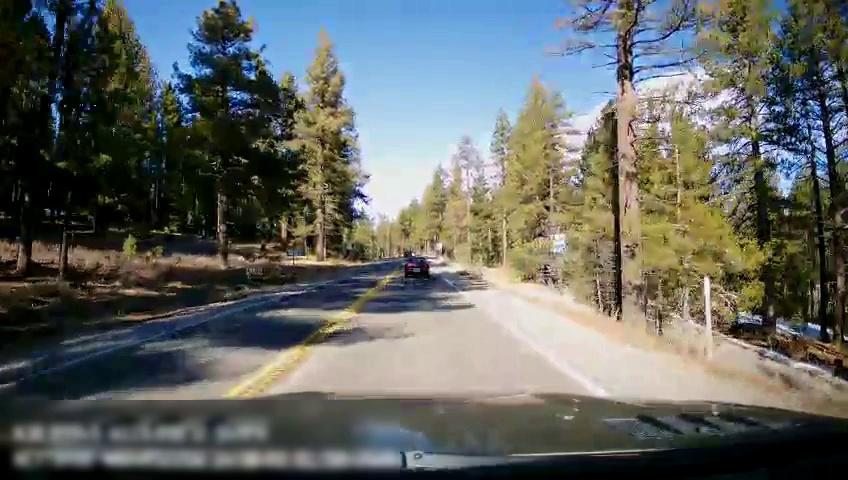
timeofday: Day
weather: Sunny
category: Drivable Space
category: Vehicles | Car
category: Lanes | Opposite Lane
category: Lanes | Current Lane
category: Lanes | Current Lane